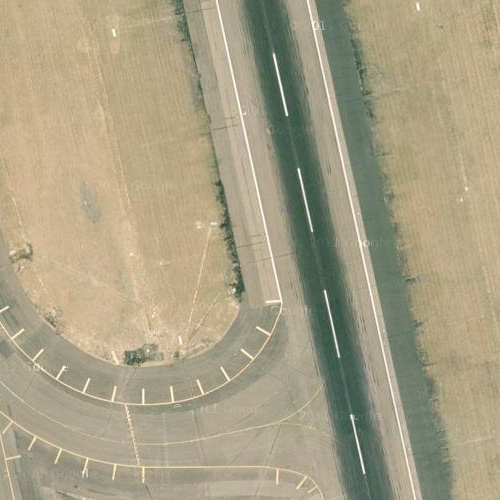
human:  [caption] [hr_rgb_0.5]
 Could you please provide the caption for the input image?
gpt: A straight runway with many mark lines on it while some lawns beside .

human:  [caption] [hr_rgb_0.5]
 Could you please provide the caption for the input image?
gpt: A straight runway with some mark lines on it while some lawns beside .

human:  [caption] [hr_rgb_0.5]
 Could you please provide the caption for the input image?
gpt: There are some marking lines on the straight runway while some lawns beside .

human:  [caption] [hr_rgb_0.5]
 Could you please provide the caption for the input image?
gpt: This is a straight runway with many mark lines on it while some lawns beside .

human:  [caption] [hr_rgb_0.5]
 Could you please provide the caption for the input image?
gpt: Some mark lines are on the straight runway while some lawns beside .